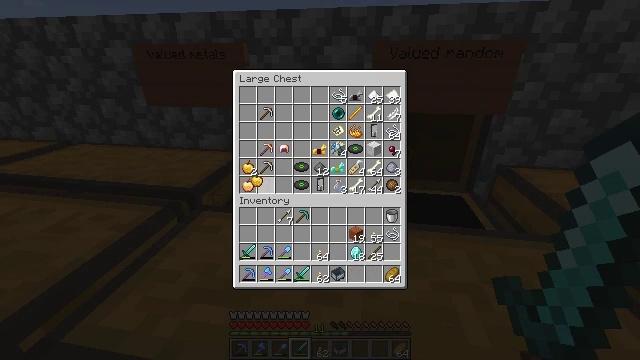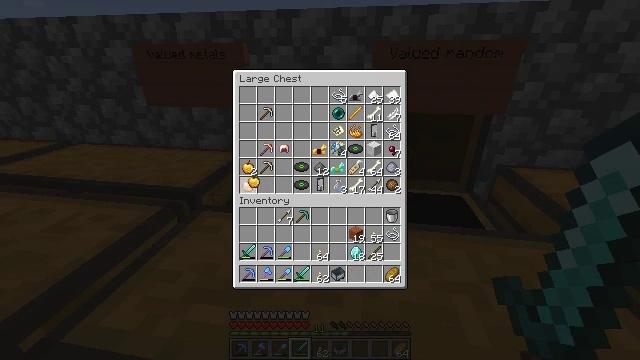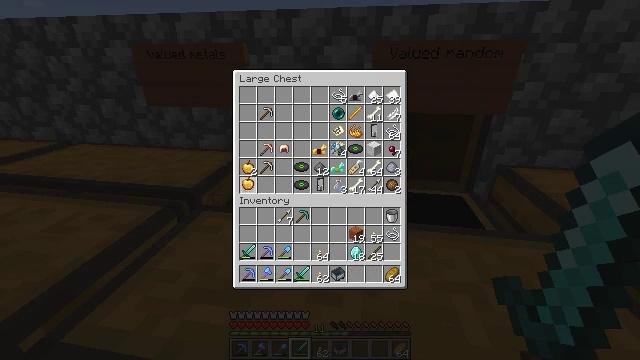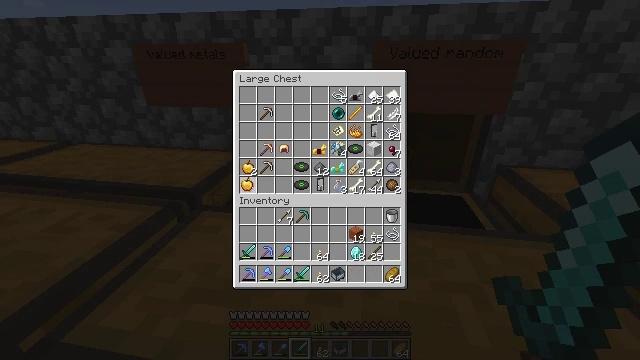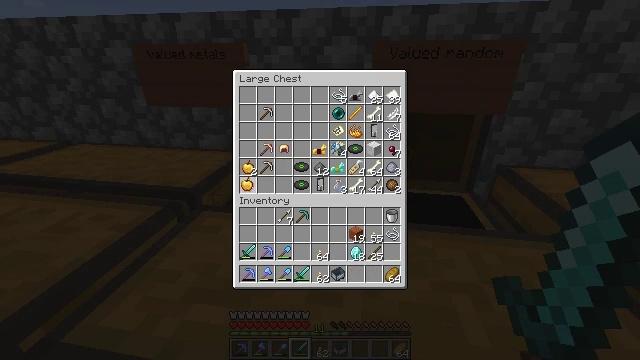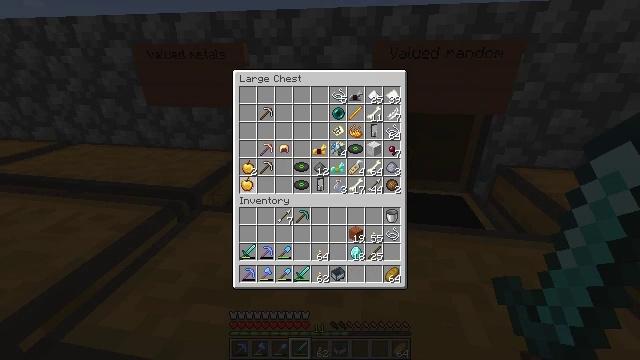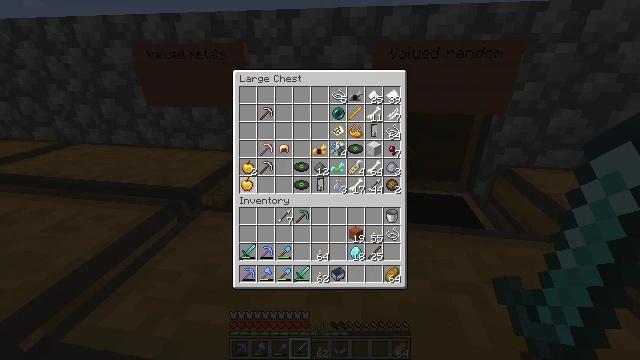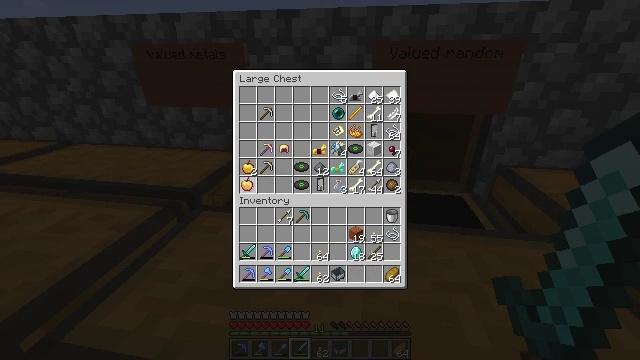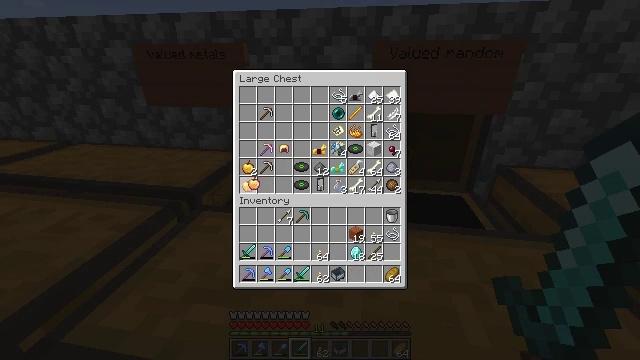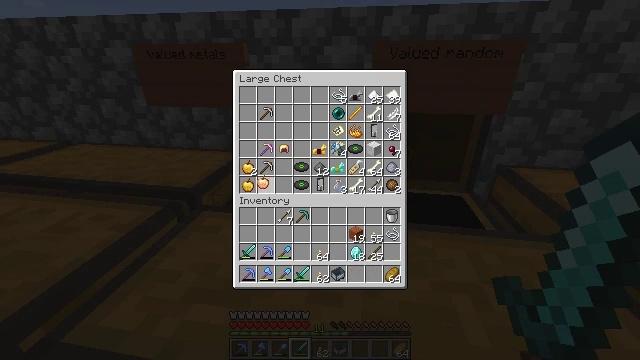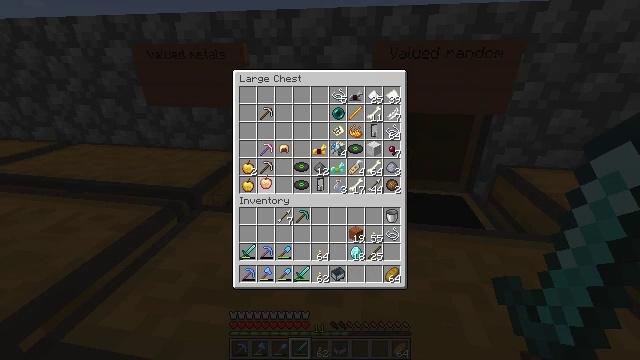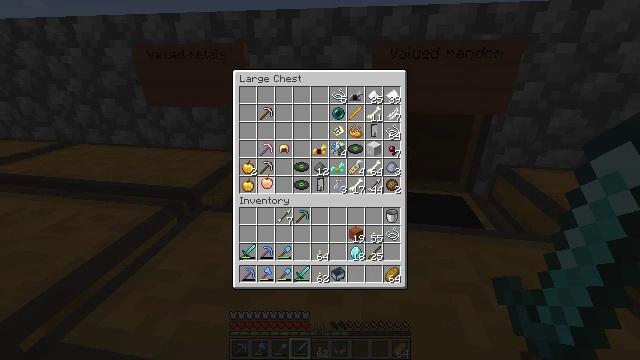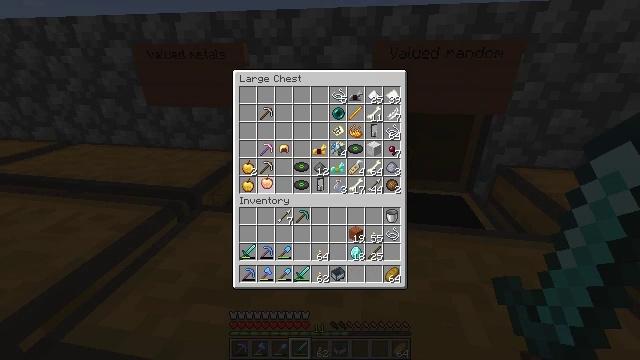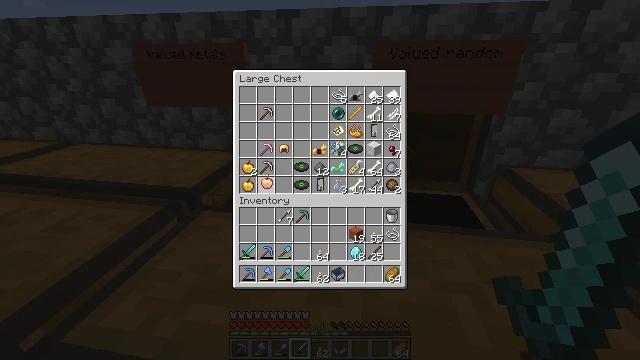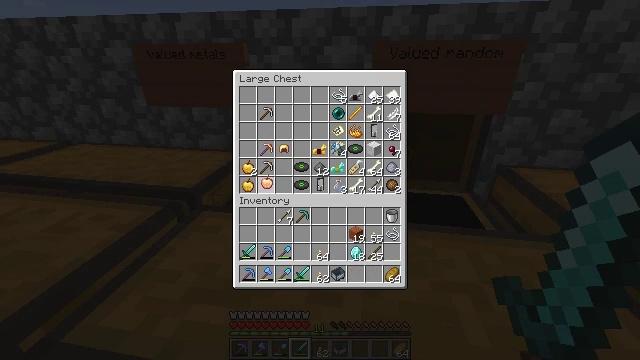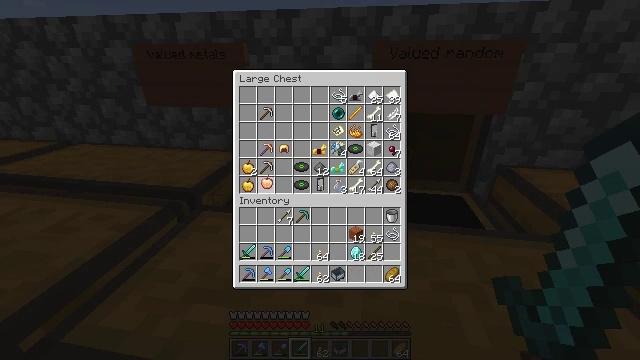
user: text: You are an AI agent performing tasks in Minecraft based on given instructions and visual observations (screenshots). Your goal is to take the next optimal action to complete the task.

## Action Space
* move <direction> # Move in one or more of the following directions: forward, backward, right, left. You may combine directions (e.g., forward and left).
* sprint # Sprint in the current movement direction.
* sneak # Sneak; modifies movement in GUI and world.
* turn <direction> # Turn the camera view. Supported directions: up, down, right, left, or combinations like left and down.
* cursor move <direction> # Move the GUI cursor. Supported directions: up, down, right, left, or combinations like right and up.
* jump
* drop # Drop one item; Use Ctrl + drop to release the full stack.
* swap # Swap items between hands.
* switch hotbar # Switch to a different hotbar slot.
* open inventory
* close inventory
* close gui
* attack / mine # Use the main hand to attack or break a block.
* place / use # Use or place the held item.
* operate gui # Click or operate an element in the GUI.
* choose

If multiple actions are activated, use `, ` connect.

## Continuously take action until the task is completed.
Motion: motion action
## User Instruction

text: Interact with the crafting table to make a diamond shovel.
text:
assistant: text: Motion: no_op
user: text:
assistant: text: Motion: no_op
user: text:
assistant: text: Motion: no_op
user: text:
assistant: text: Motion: operate gui
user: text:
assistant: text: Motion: operate gui
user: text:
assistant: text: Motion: operate gui
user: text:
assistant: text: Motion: no_op
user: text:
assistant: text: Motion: no_op
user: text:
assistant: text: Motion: cursor move right
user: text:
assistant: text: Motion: no_op
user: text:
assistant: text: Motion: no_op
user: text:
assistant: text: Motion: no_op
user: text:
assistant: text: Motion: no_op
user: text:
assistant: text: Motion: no_op
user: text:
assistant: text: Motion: no_op
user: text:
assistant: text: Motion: no_op
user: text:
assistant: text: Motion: no_op
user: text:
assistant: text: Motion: cursor move left
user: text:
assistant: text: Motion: no_op
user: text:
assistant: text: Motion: operate gui
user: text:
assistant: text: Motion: operate gui
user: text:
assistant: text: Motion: operate gui
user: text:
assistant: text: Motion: no_op
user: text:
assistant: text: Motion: no_op
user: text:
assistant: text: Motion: no_op
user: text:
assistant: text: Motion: cursor move right
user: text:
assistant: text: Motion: no_op
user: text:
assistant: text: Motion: no_op
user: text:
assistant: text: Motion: no_op
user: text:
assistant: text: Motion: no_op